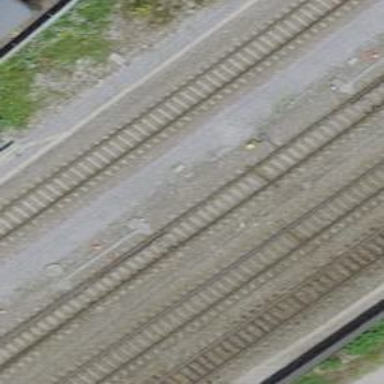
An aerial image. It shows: Single railway track with electrified contact line.